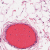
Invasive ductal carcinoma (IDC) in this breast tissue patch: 0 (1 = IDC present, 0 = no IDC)